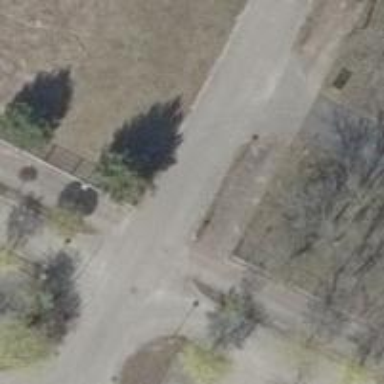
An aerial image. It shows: Unmarked road crossing.